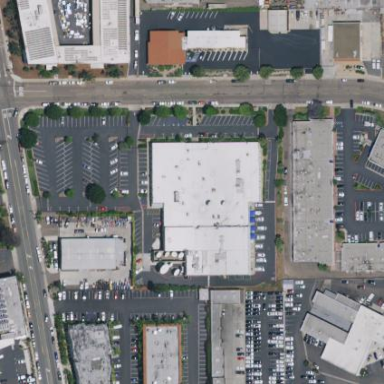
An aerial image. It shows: Industrial building.